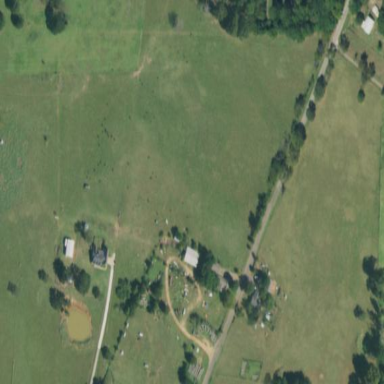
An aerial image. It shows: Pasture used as meadow.